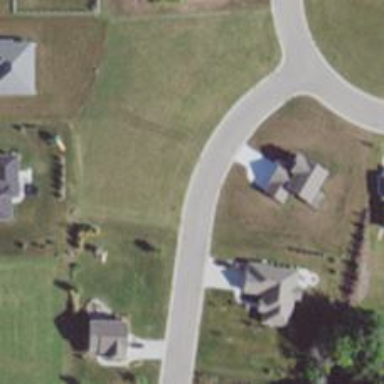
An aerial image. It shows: Residential road.